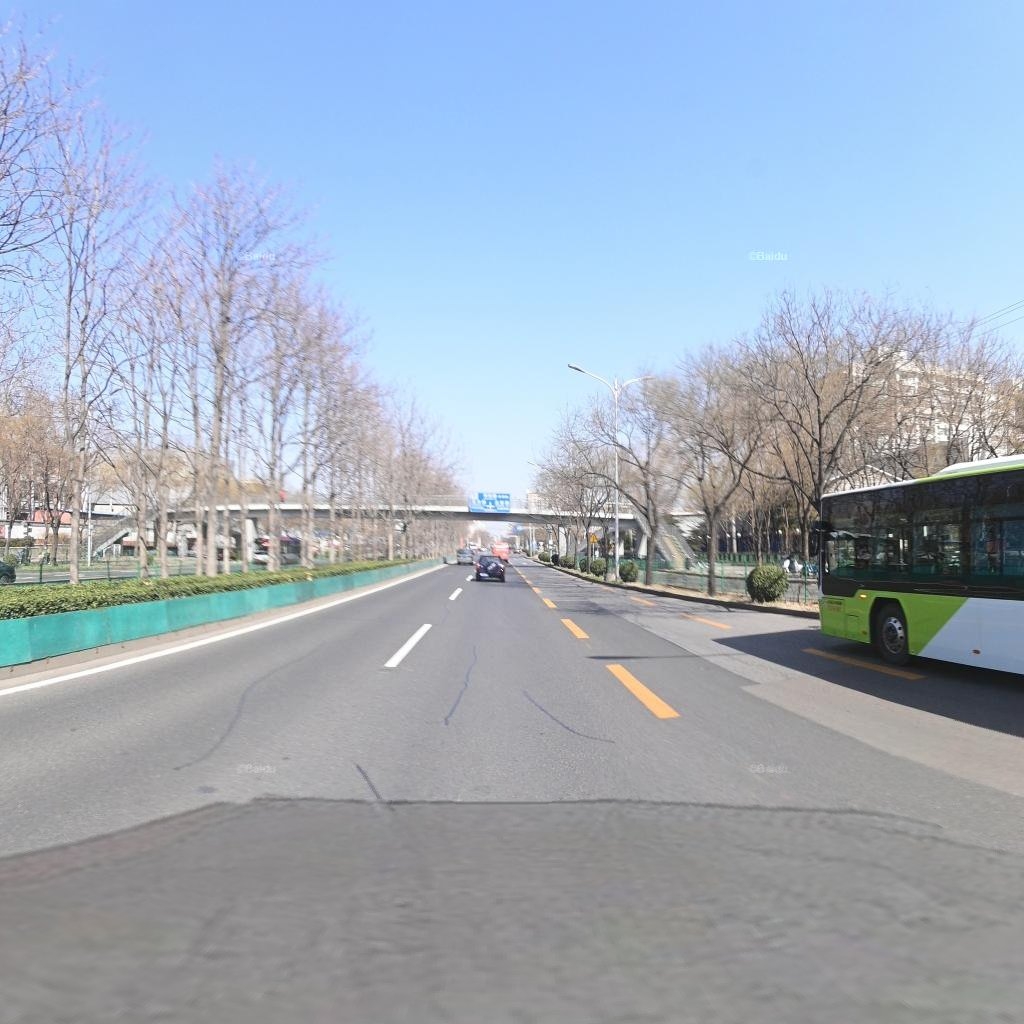
Region: Haidian
Road damage annotations: longitudinal patch, longitudinal patch, longitudinal patch, longitudinal patch, longitudinal patch